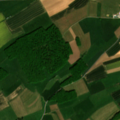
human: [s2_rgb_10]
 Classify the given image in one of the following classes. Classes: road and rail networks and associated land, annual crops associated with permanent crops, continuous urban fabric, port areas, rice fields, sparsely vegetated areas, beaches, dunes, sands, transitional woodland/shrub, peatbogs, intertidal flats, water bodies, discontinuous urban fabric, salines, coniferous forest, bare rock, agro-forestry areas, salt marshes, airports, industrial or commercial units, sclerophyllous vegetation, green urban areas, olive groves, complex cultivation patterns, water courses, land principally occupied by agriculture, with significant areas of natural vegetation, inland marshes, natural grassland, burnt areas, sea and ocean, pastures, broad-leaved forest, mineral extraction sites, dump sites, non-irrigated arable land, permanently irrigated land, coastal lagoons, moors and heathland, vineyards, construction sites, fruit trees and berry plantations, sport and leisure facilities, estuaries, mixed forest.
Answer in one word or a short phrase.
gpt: non-irrigated arable land, pastures, broad-leaved forest